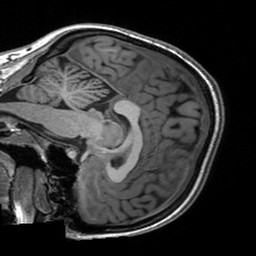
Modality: T1w
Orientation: sagittal
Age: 25
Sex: female
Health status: healthy
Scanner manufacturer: siemens
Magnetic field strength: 3 T
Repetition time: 2 s
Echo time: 0.00197 s